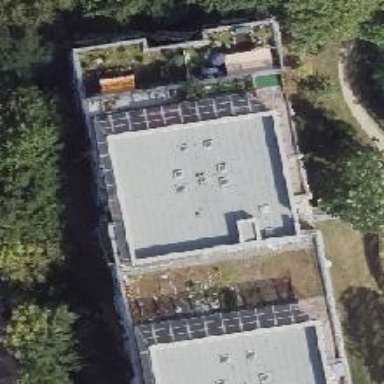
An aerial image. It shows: The image shows part of apartment building.